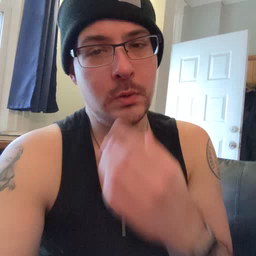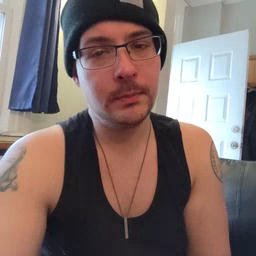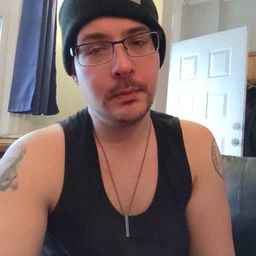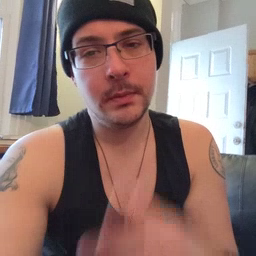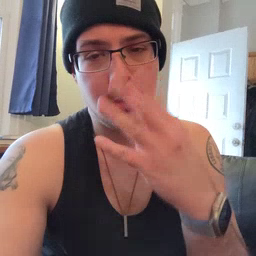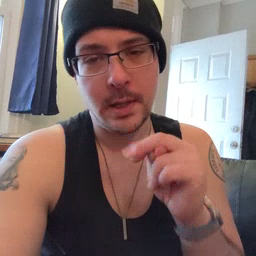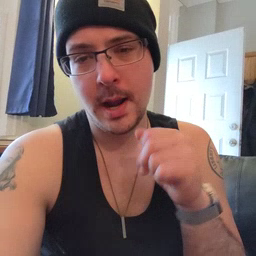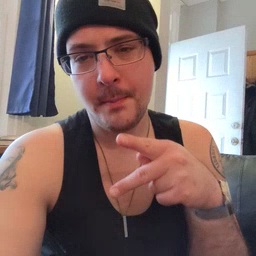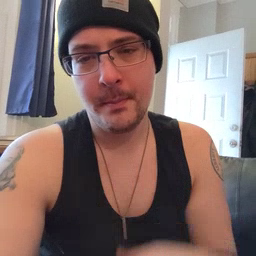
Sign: nap